A spectrogram of one vibration snapshot from a rotating-machine test bench is shown (time on one axis, frequency on the other). What is the most likely rotor condition (normal, misalignment, unbalance, looseness)?
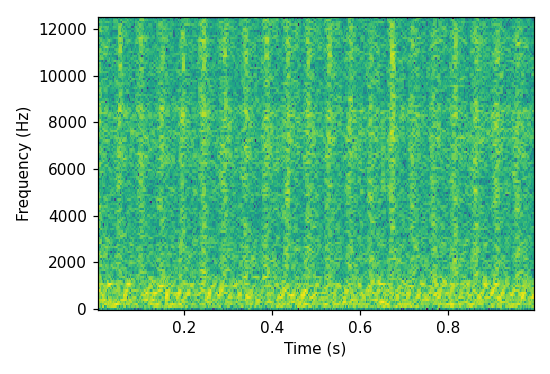
Answer: looseness